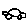
Label: car